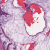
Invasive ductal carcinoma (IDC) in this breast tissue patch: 0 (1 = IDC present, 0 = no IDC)